Question: I wanted to know is it possible to highlight a particular node in subject tree as shown in image below. Whenever user opens lookup, one particular node should be highlighted by default. This is to help user in selecting correct subject tree node always.
In the below screen shot Default Subject is highlighted. I want subject tree look like this whenever user opens lookup without selecting any node.

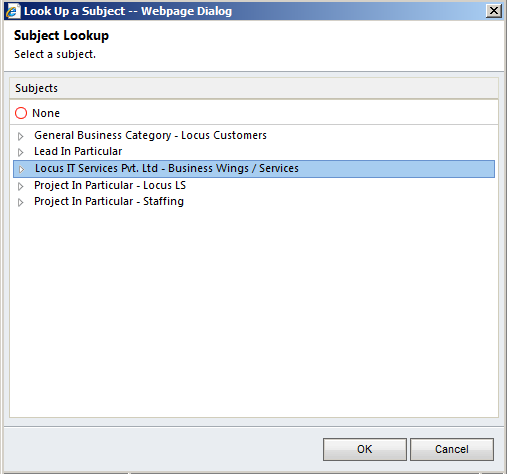
Answer: I believe that list is just sorted alphabetically - there's nothing special about the 'Default' subject, that's just the name that has been given to it.
So you could just prefix with something to make it appear at the top of the list, then I think it should be selected by default.